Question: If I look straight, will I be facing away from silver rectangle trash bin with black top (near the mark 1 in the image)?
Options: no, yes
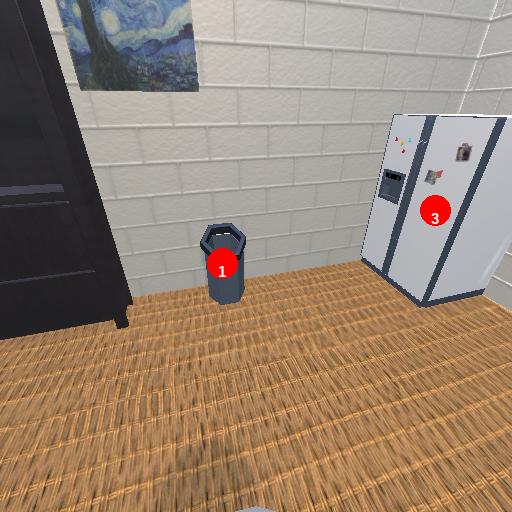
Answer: no